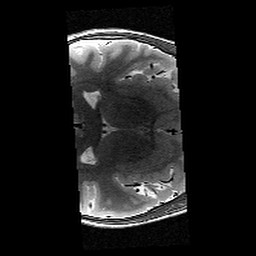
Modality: T2w
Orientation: axial
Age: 11
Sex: male
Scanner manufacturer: siemens
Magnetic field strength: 3 T
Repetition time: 9.23 s
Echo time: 0.067 s